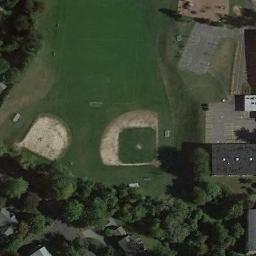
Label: baseball_diamond